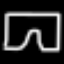
Label: pants